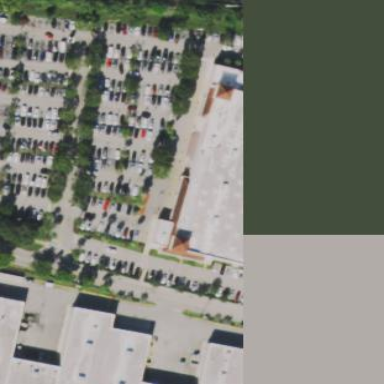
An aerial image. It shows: Retail area.